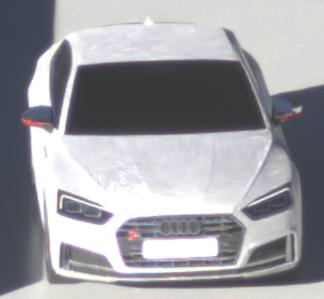
Make: Audi
Model: S5 Sportback
Detailed model: 8T Facelift
Model produced from: 2011
Model produced until: 2016
Doors: 5
Color: white
Road condition: wet road
Daytime: sunrise or sunset
Contrast: medium contrast